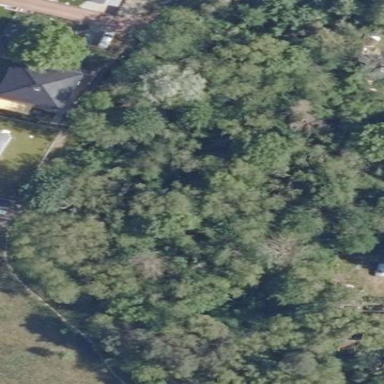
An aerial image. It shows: Mixed leaf woodland.